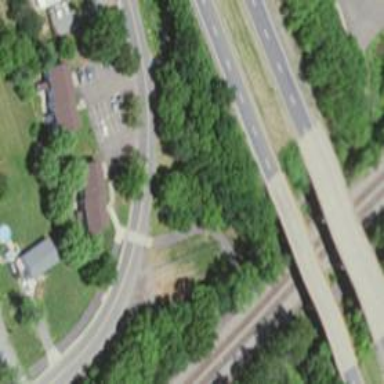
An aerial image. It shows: Marked crossing on cycleway.